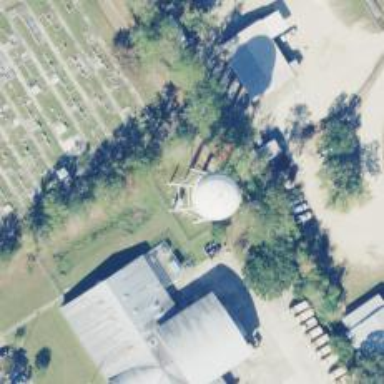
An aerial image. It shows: Water tower that is man-made.